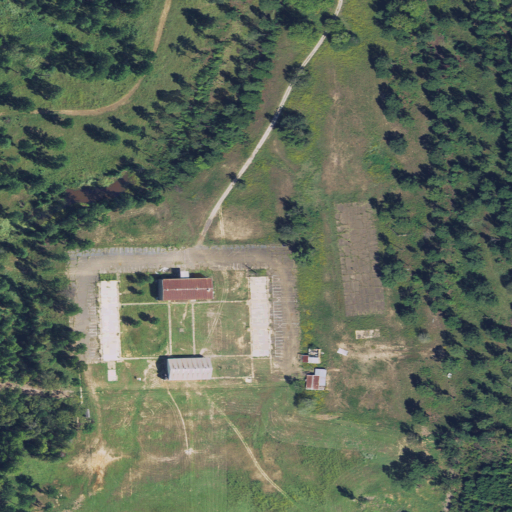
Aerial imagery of mountain in Texas named Luker Mountain containing pasture, shrub, grassland, mixed forest, evergreen forest, medium intensity development, high intensity development, and woody wetlands